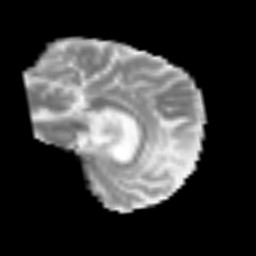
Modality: MD
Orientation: sagittal
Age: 75
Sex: female
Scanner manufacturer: siemens
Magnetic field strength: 3 T
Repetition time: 3.2 s
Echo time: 0.081 s